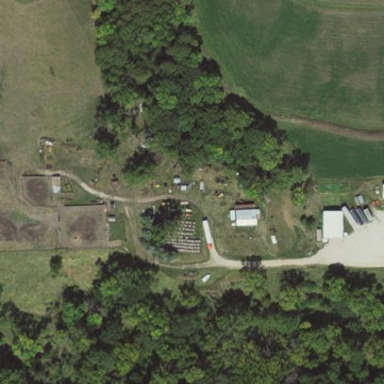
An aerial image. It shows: Farmyard area.